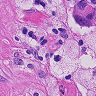
Metastatic tissue present: yes